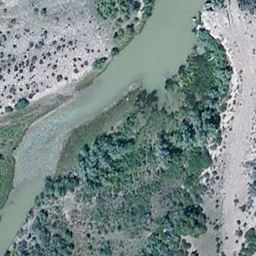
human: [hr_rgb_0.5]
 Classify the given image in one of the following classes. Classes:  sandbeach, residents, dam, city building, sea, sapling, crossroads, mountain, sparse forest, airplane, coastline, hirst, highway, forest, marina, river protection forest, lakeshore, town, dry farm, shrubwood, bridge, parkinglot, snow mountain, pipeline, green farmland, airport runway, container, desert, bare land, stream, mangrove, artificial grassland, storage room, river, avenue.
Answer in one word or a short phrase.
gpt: river